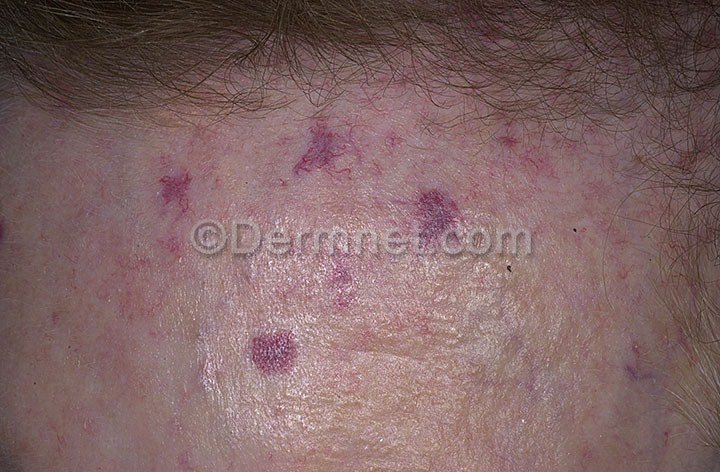
Disease: Lupus and other Connective Tissue diseases